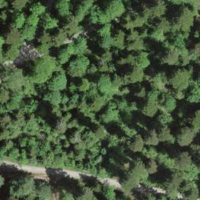
EUNIS habitat code: 43
Species observed at this site:
Galeopsis tetrahit